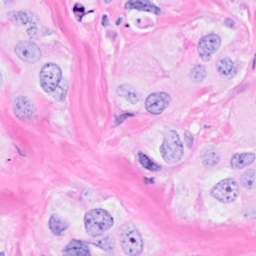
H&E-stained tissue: Breast